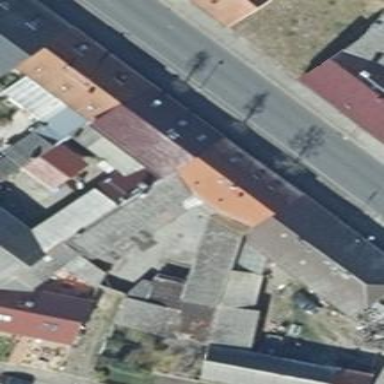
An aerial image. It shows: Terrace building with gabled roof.